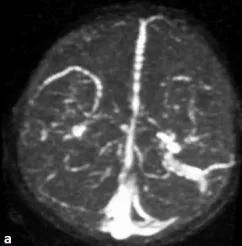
MR venogram (a-c) showing nonvisualization of the right transverse and sigmoid sinus (arrow in B).
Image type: radiology (mri)